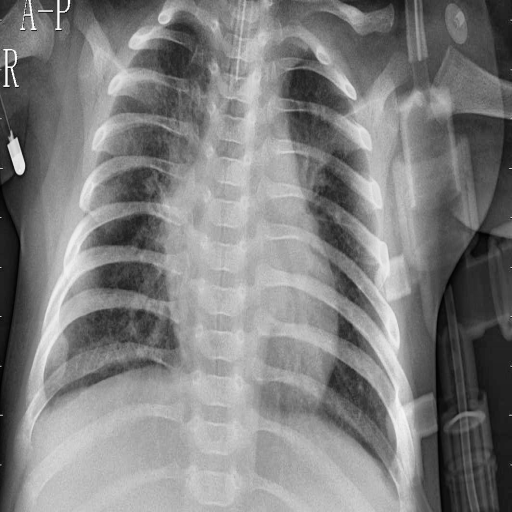
Finding: PNEUMONIA